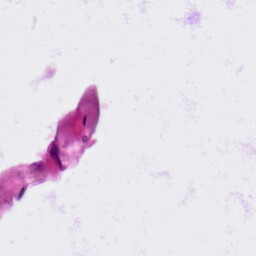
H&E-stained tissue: Lung